Question: I've been learning <URL> background and am currently working on a simple server-client project as a console application.
I am looking to change the console's title to reflect the date/time the application was built, something similar to this:
'- Crysis Wars Master Server - Dec 28 2014 (16:20)'
or from the question I linked below:

I have an <URL>, with the answer being:
> ...time of built is provided by the macro. In your example they also use macro which provides the date.
Obviously VB.NET is an entirely different programming language and for that reason the '__TIME__' and '__DATE__' macros cannot be used.
I <URL> to retrieve the the application was built in C#, which also works for VB.NET:
'''
File.GetCreationTime(Assembly.GetExecutingAssembly().Location)
'''
..but however couldn't find anything to retrieve the the application was built.
Is this possible?
If so, how can I retrieve the time the application was built?
I also do not want to input the date/time manually, and as I said in my other question:
> This would have many advantages, including easy identification of different builds of the application.
I also do not use the 'standard' way of incrementing the version of my applications, so I cannot use <URL>.
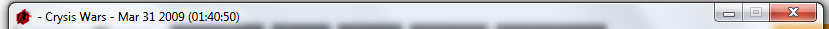
Answer: Since at <URL> article of MSDN You can see that all values obtained while working with versions are obtained from XML files that store them, and there's no time values, I almost sure to say that It's not possible to get it easy.
However, using as you said File Class:
'''
Dim fecha As Date = IO.File.GetCreationTime(Assembly.GetExecutingAssembly().Location)
MessageBox.Show(fecha.TimeOfDay().ToString)
'''
Hope It's what you're looking for.